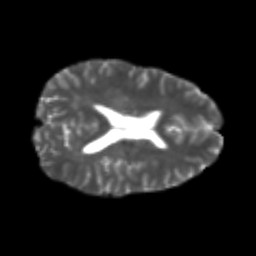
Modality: T2w
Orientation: axial
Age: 21
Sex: female
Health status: healthy
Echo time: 0.074 s